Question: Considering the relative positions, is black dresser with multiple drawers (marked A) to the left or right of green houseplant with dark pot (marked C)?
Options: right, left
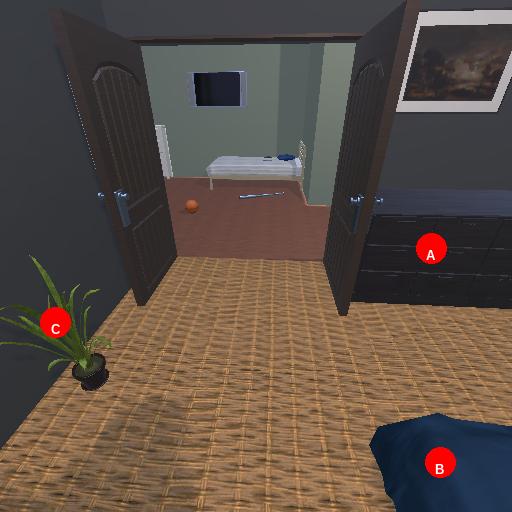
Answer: right